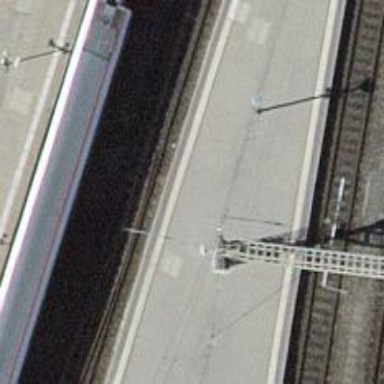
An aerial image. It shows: Siding railway track with electrified contact line.